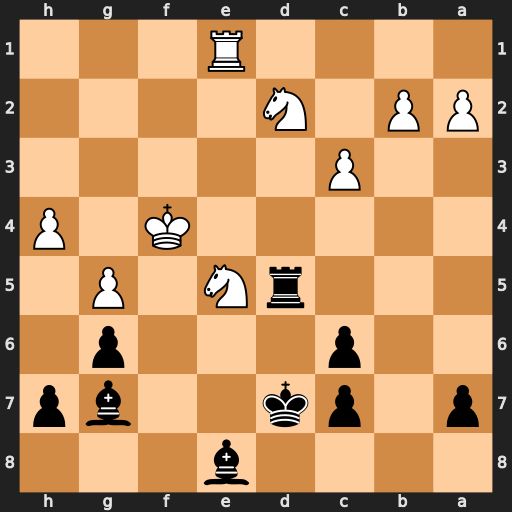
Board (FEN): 4b3/p1pk2bp/2p3p1/3rN1P1/5K1P/2P5/PP1N4/4R3
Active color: b
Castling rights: -
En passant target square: -
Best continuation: Bxe5+ Rxe5 Rxd2